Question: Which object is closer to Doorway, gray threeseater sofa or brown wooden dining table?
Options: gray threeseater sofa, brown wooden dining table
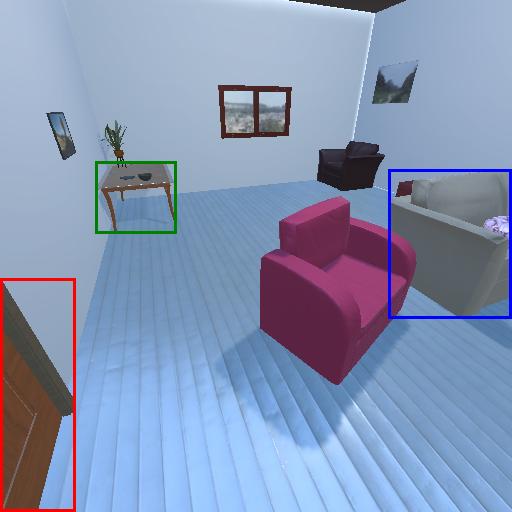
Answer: gray threeseater sofa